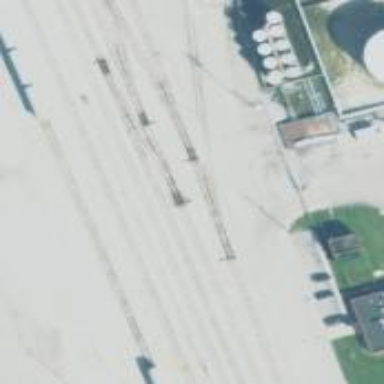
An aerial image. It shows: Rail spur service.